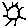
Label: sun